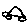
Label: car